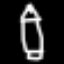
Label: pencil